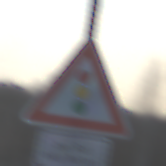
Verkehrszeichen: Lichtzeichenanlage
Zusatzzeichen unten: HinweisDurchVerbaleAngabe5
Umgebung: Outdoor, Suburban
Tageszeit: SunriseSunset
Wetter: PartlyCloudy
Licht: Natural
Jahreszeit: Winter
Kontrast: MediumContrast